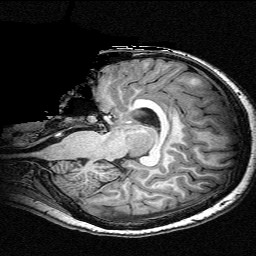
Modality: T1w
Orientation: sagittal
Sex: female